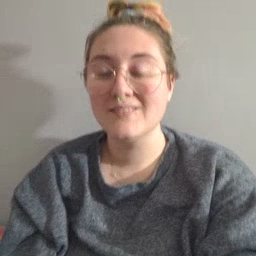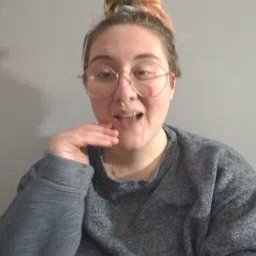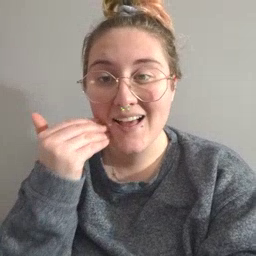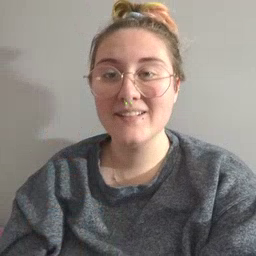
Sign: smile